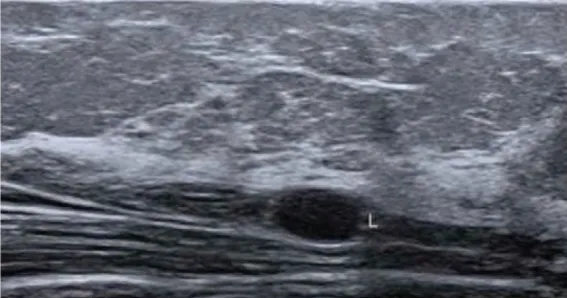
Ultrasonography showing subcutaneous fluid collection in the anterior aspect of the left arm root.
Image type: radiology (ultrasound)